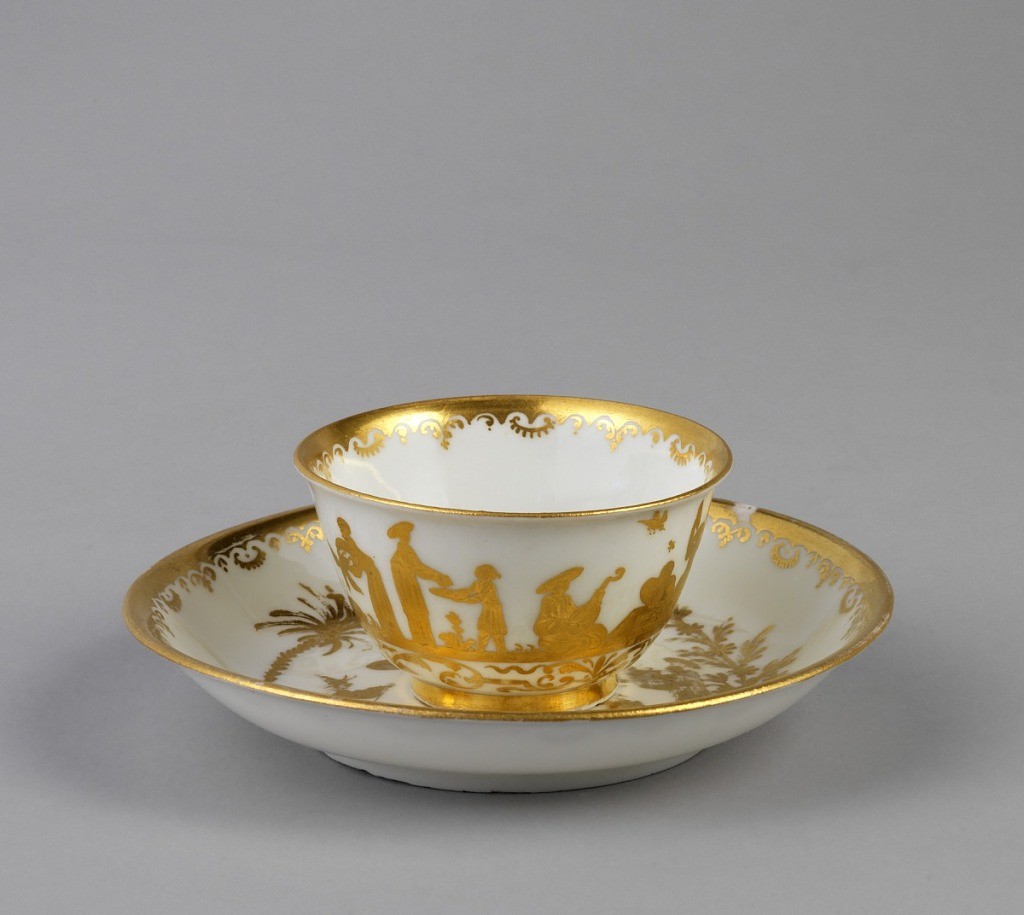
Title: Tea Bowl and Saucer with "Hausmaler" Decor
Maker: Meissen Porcelain Manufactory, German, active from 1710 to the present
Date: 1720–1730
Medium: hard paste porcelain, gold
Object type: tea bowl and saucer
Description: Round, tapering form cup with circular ring foot that has gold chinoiserie decoration on the surface.  Images of figures engaged in various activities such as eating, drinking, and playing instruments are in the center and birds, monkeys, and a rat are included in the scene.  Interior rim of the cup is decorated in a gold scalloped border with lines and scrolls.  The saucer is a basic round form with faded gold chinoiserie decoration in the center and a gold scalloped bordered with lines and scrolls around the edge. In the center of the saucer, there are two figures, a palm tree, scroll decoration and other forms of foliage.